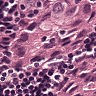
Metastatic tissue present: yes